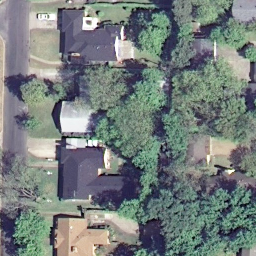
Label: residential